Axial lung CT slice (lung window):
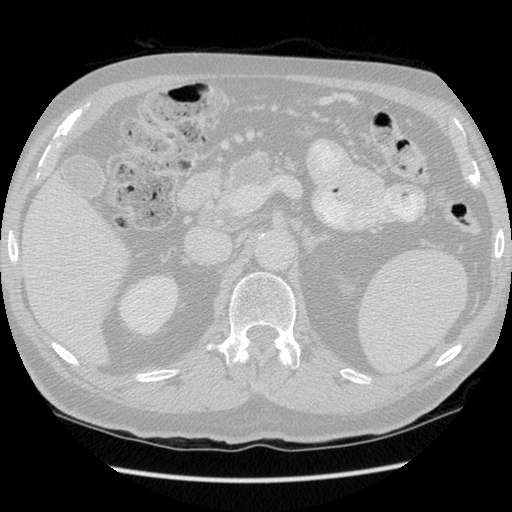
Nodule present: no